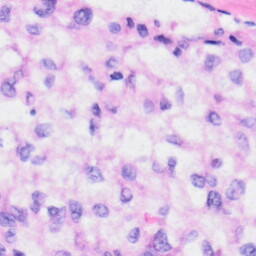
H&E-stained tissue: Liver